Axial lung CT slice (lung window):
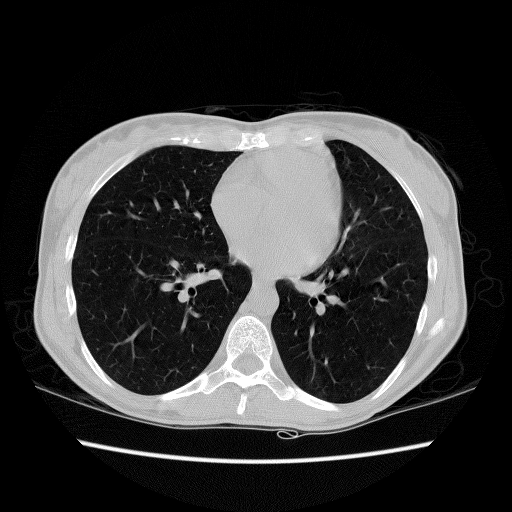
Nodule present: no